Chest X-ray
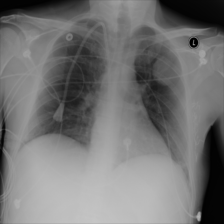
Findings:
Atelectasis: negative
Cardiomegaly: negative
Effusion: negative
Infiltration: negative
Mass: positive
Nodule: negative
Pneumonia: negative
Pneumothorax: negative
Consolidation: negative
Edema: negative
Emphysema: negative
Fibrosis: negative
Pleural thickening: negative
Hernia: negative